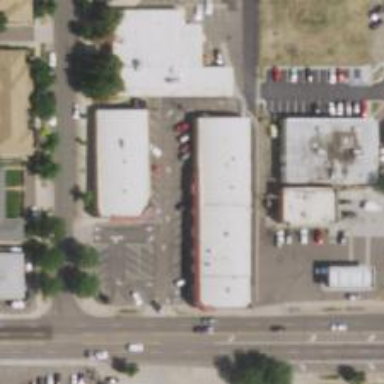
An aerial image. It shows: Supermarket.